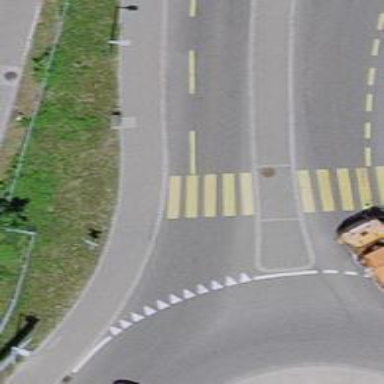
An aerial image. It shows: Marked crossing on the road.